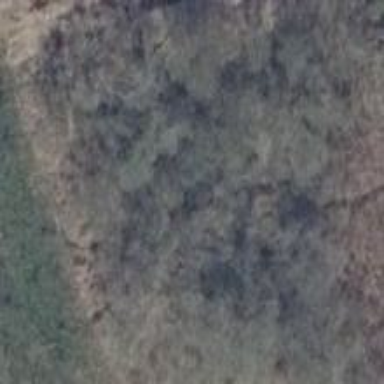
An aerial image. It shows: Patch of scrub vegetation.